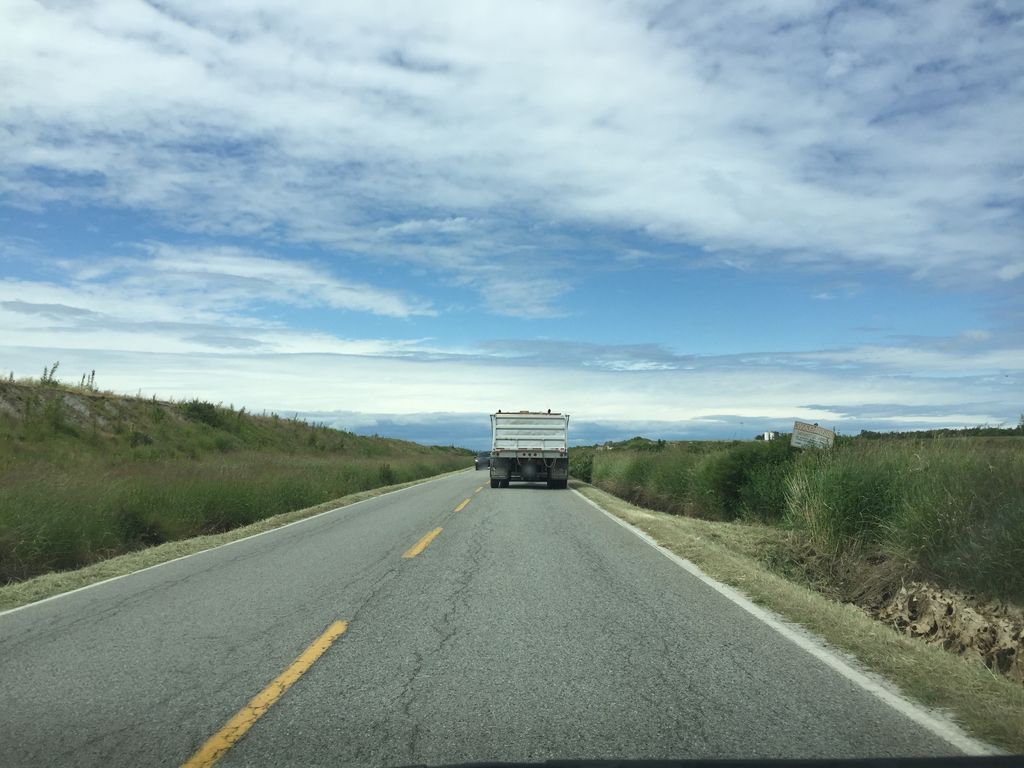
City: vancouver